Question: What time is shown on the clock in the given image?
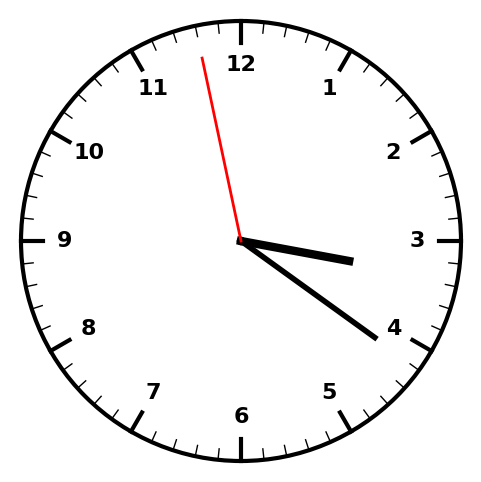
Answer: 03:20:58